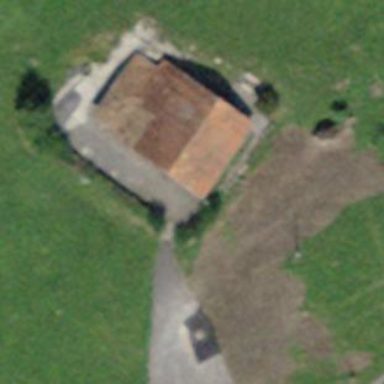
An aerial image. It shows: Simple house.